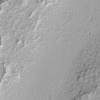
Label: not_dusty